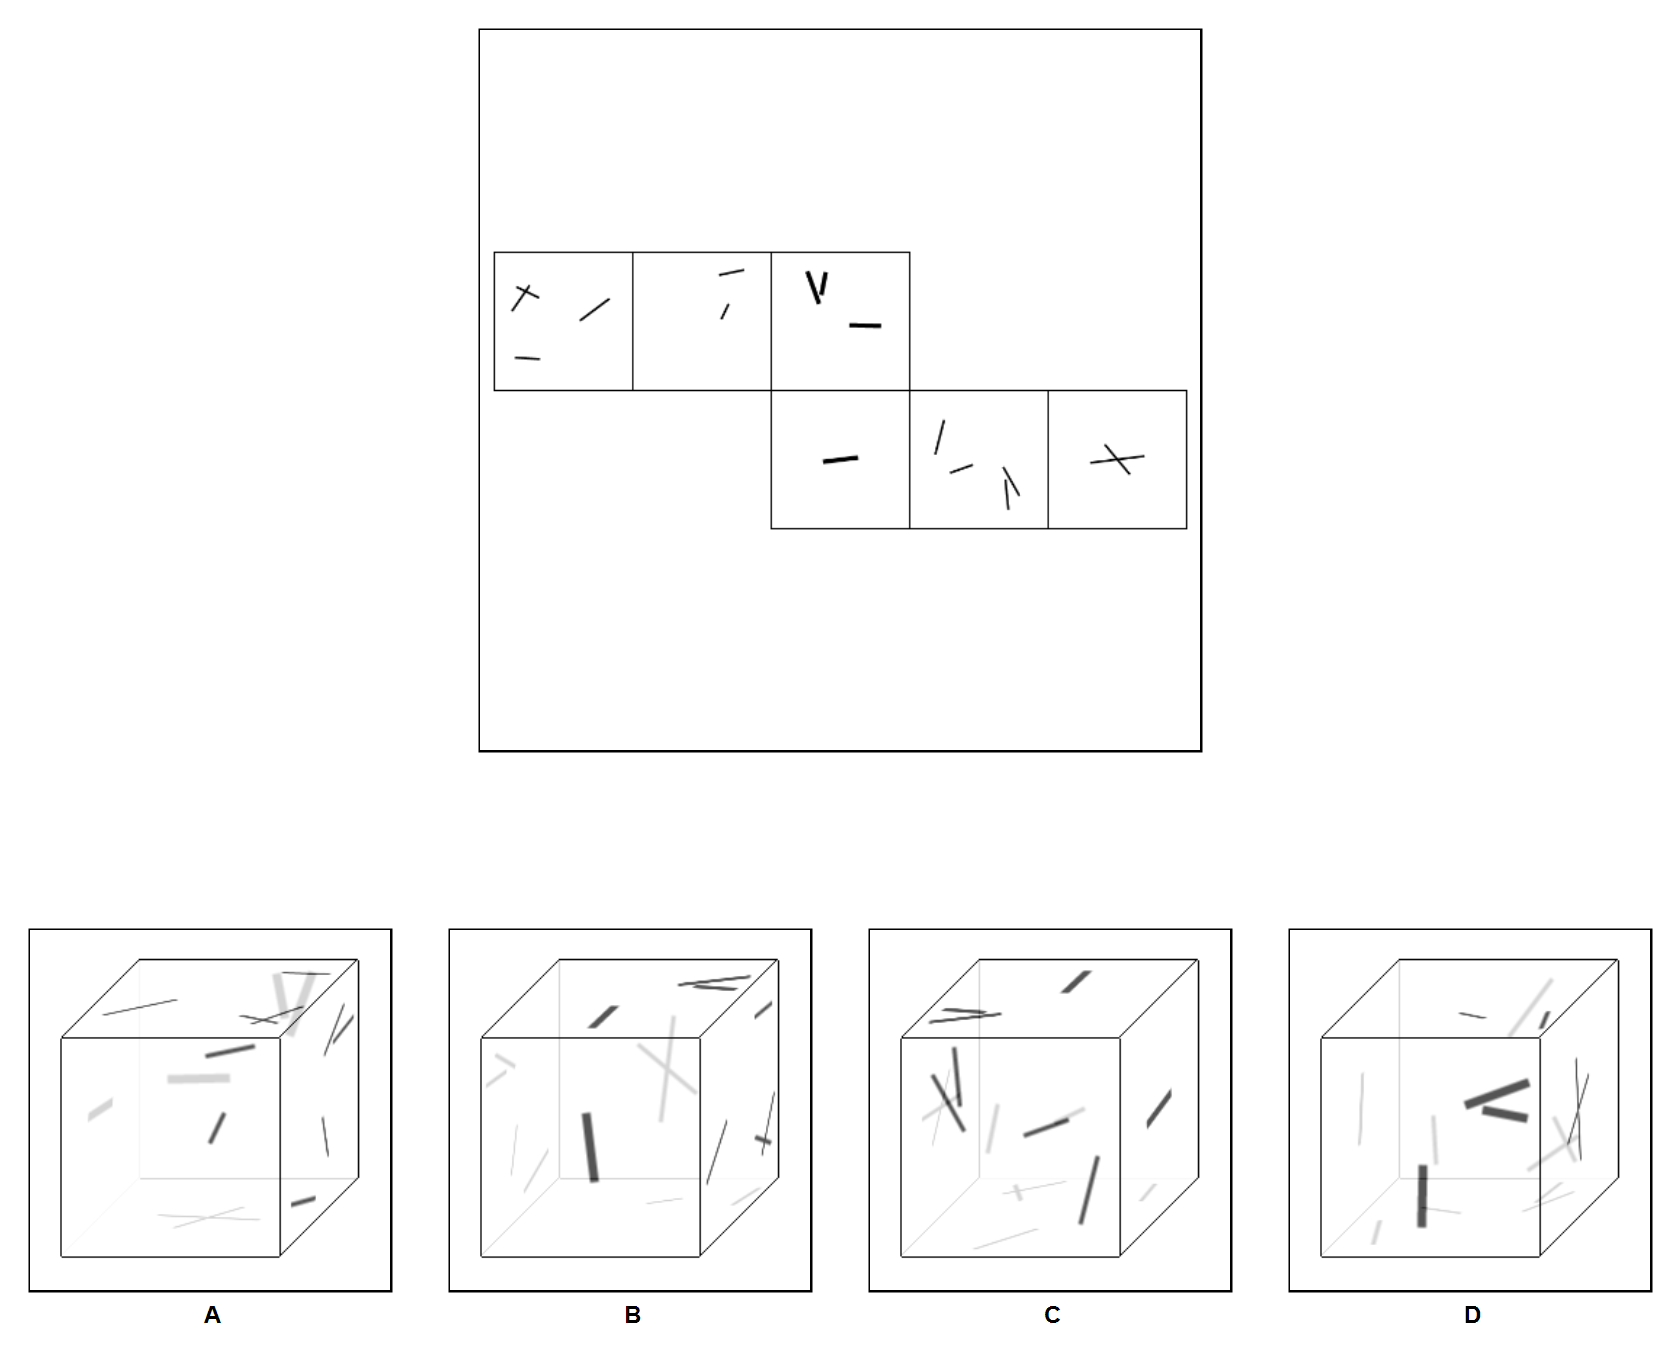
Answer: D